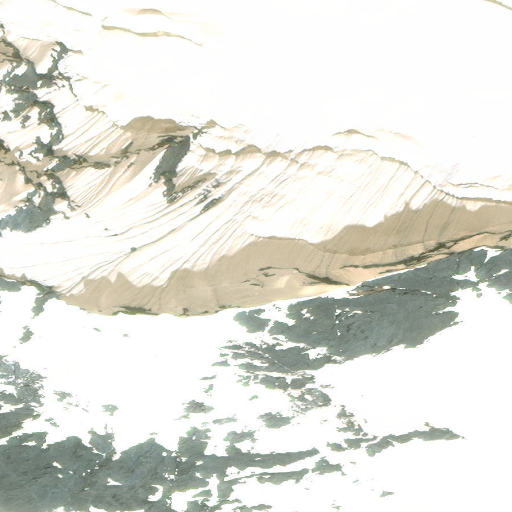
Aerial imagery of mountain in Alaska named Mount Pinta containing only unknown